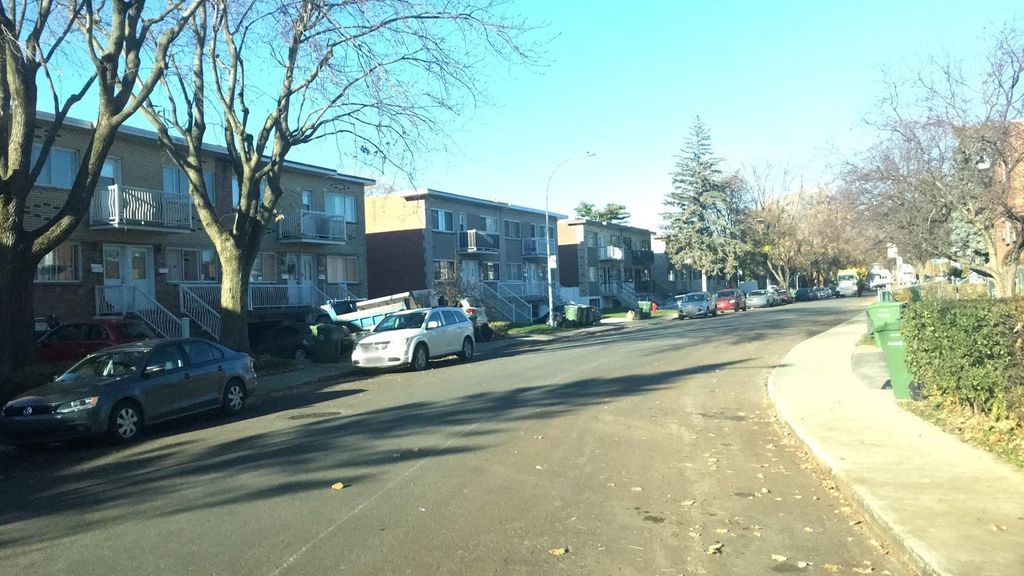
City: montreal